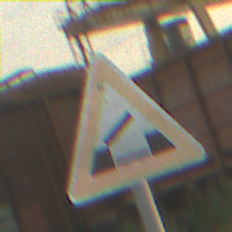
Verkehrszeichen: BeweglicheBruecke
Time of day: SunriseSunset
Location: Outdoor (Suburban)
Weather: PartlyCloudy
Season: NotSpecified
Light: Natural